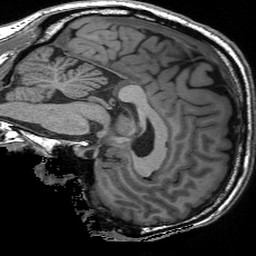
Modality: T1w
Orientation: sagittal
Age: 45
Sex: male